Aerial crown-view tile of a tropical tree (Barro Colorado Island, Panama), acquired 20250616:
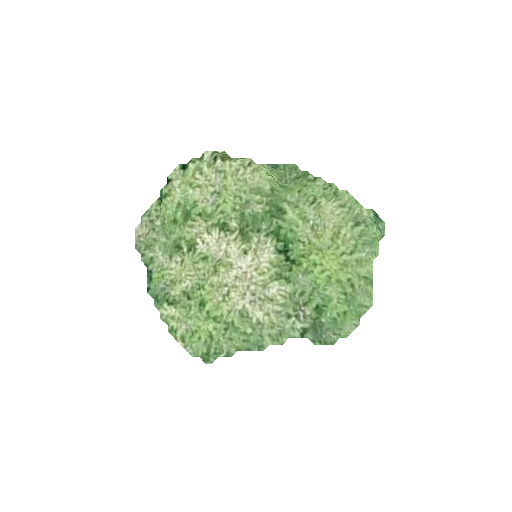
Species: Quararibea stenophylla
GBIF accepted scientific name: Quararibea stenophylla
Crown area: 55.524 m²